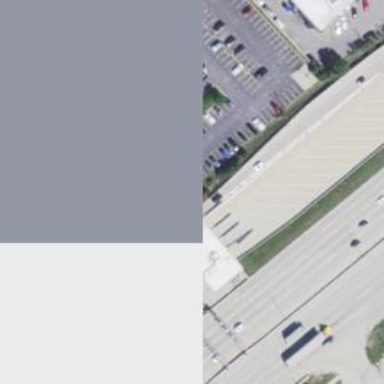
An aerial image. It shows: Toll gantry on the road.